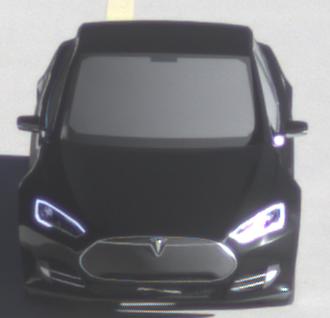
Make: Tesla
Model: Model S 60
Detailed model: Model S
Model produced from: 2013/10
Model produced until: 2014/10
Doors: 5
Color: black
Road condition: dry road
Daytime: sunrise or sunset
Contrast: high contrast